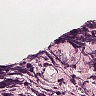
Metastatic tissue present: no